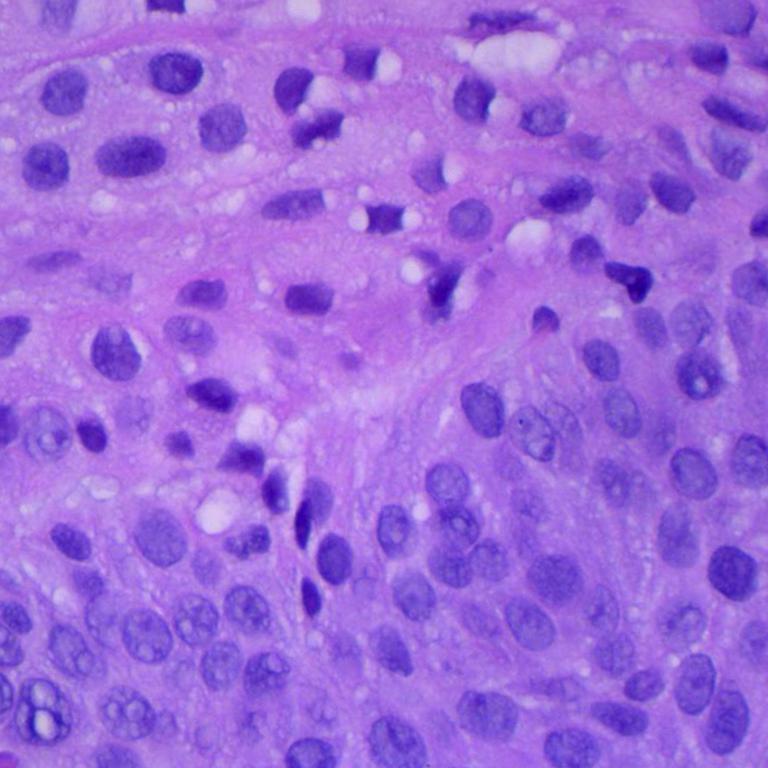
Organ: lung
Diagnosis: squamous carcinomas